Field crop: maize
Growth stage: 2
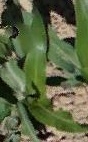
Species: maize